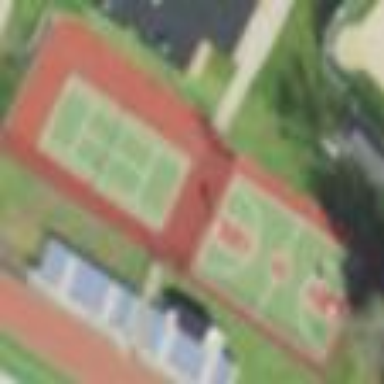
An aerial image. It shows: Basketball court in the leisure land pitch.